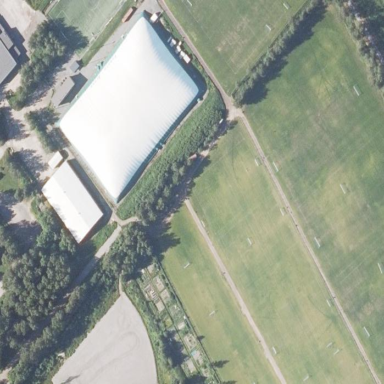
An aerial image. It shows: Sports center on leisure land.